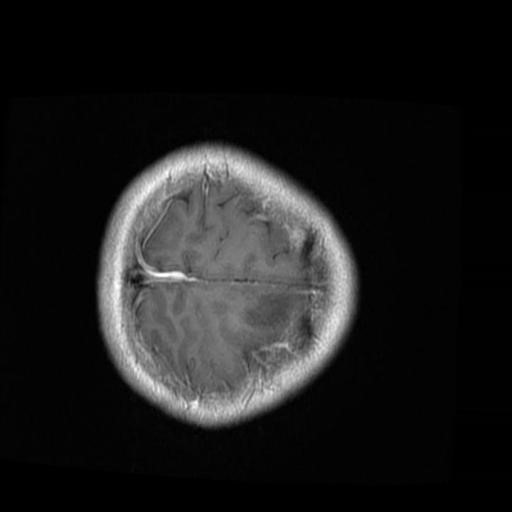
Label: brain_glioma